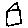
Label: house